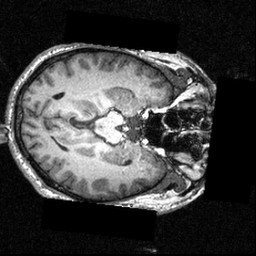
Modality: T1w
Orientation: axial
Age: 24
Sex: male
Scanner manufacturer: siemens
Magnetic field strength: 3.951 T
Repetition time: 1.5 s
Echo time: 0.00335 s